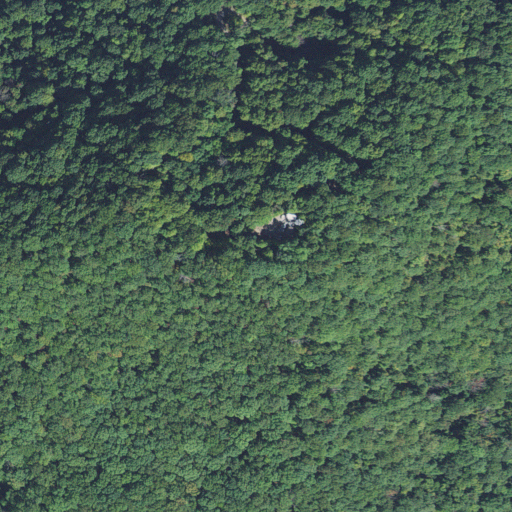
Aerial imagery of mountain in North Carolina named Trit Knob containing deciduous forest and mixed forest